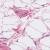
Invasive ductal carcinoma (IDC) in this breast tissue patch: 0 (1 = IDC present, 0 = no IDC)